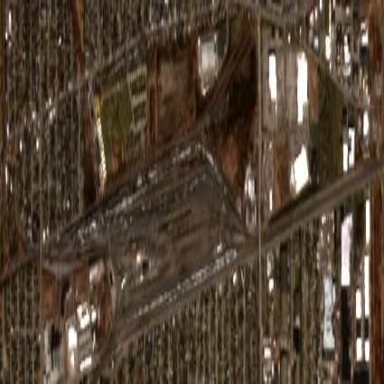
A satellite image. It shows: Railway yard.